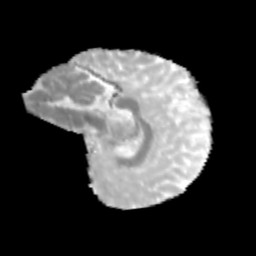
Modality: MD
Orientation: sagittal
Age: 11
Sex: male
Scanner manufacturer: siemens
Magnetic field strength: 3 T
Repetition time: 3.8 s
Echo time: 0.07 s